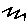
Label: zigzag